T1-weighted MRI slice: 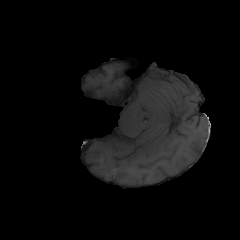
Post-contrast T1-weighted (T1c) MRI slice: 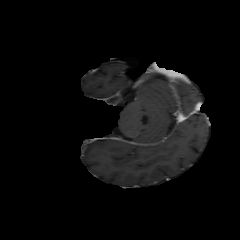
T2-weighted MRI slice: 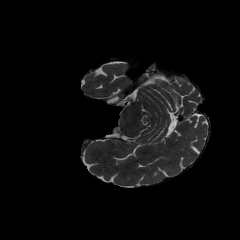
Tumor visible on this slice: no